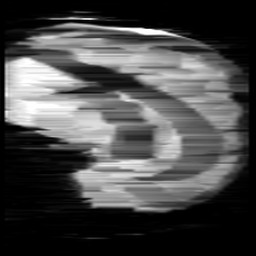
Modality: minIP
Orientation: sagittal
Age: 12
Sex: male
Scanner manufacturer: siemens
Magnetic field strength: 3 T
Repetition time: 0.027 s
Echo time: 0.02 s